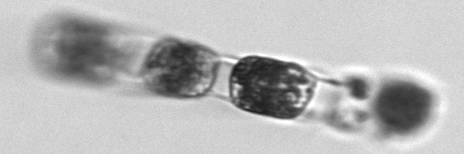
Label: Hemiaulus